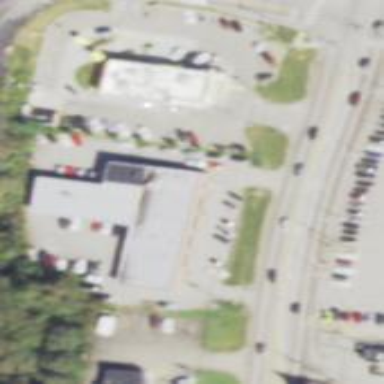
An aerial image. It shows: Commercial building.